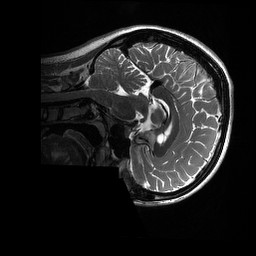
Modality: T2w
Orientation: sagittal
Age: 25
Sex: female